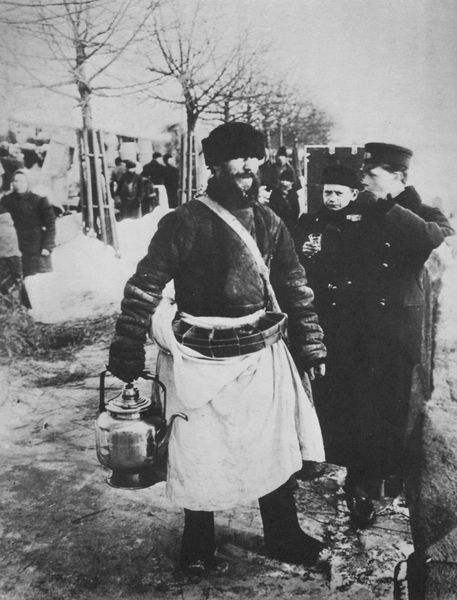
Titel: Ein Teeverkäufer wandert, die Becher um die Taille gebunden, über den Markt
Künstler: Russischer Photograph
Standort: Paris
Institution: Société de Géographie Française
Schlagwörter: baum, himmel, mann, schatten, weiß, bäume, menschen, grau, hut, licht, männer, schwarz, straße, gürtel, schnee, weg, bart, kappe, mütze, mützen, henkel, kanne, schürze, russland, zug, kahl, winter, soldaten, tee, knöpfe, foto, fotografie, uniform, photo, teekanne, gurt, pelzmütze, samowar, russen, fotographie, kessel, stifel, geldgurt, unifrom, verpflegung